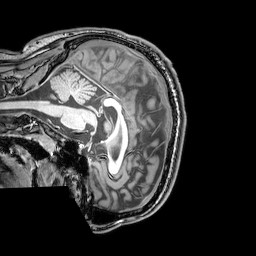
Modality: T1w
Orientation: sagittal
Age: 26
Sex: male
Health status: healthy
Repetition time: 0.081 s
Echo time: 0.037 s